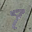
Label: 7